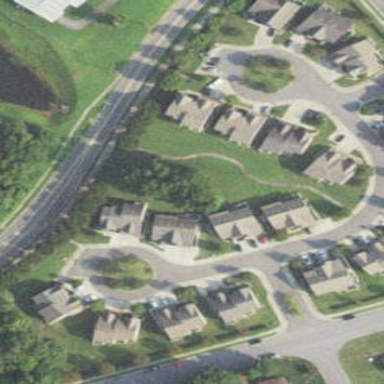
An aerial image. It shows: Residential area consisting of condominiums.